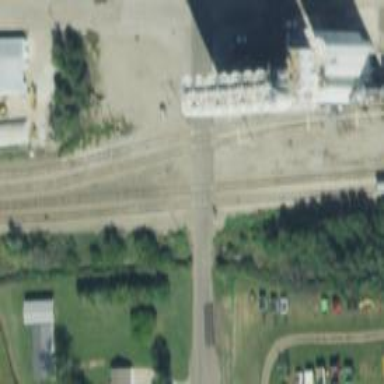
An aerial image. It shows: Level crossing along the railway.